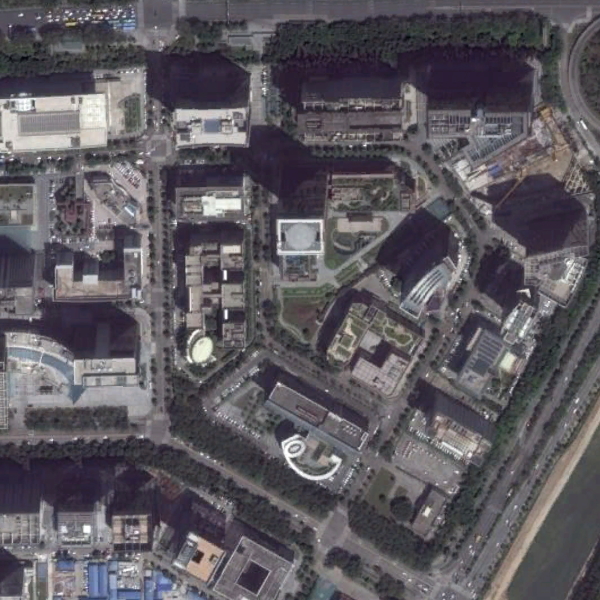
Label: Commercial